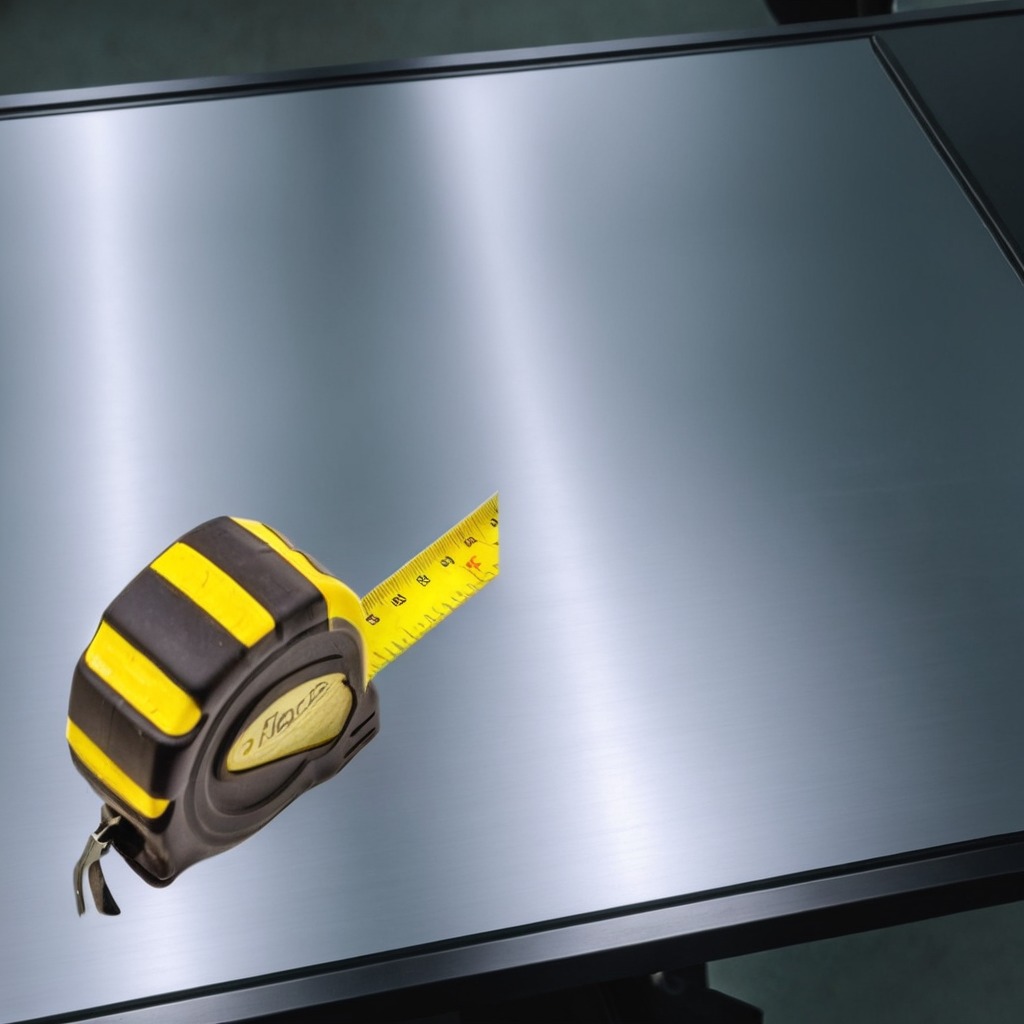
A measuring tape is lying on a metal table in a machine shop under fluorescent lights.